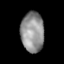
Tissue: lung
Cell type: Endothelial cells
Senescence score: 0.6981
Nuclear area (px): 913
Mean DAPI intensity: 143.863